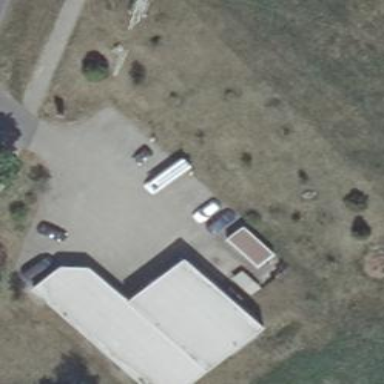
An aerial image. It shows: Car repair shop.